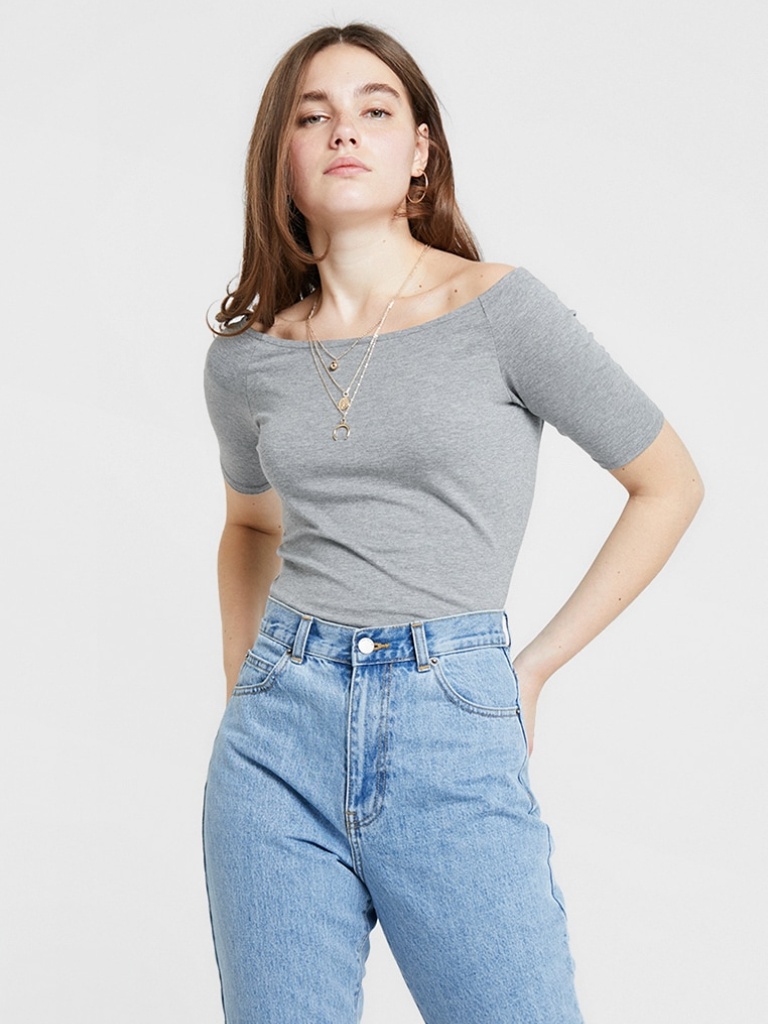
jersey tight short sleeve hip length Fully Tucked in off-shoulder top